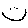
Label: smiley face